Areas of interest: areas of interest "Daqian Park"
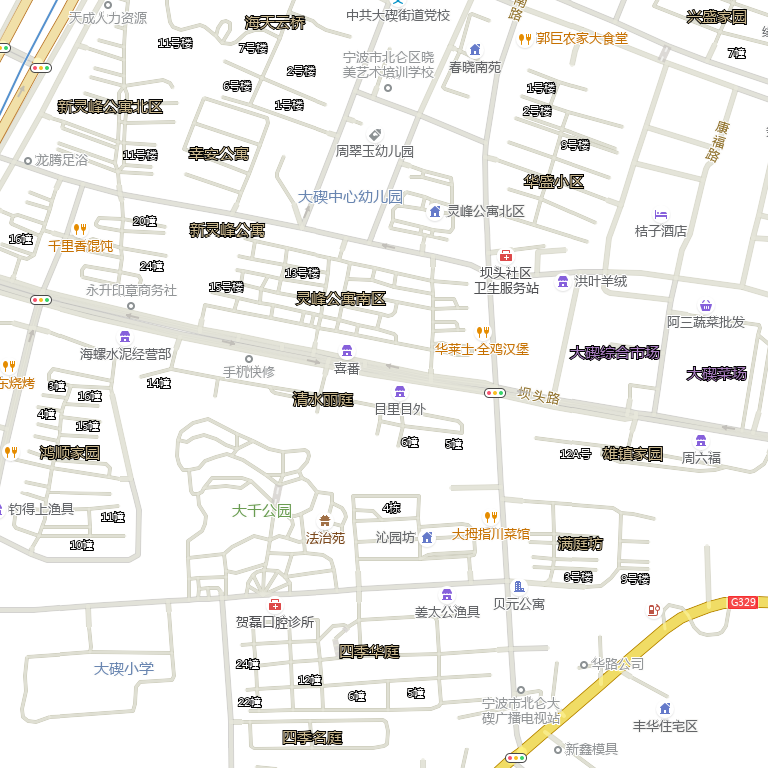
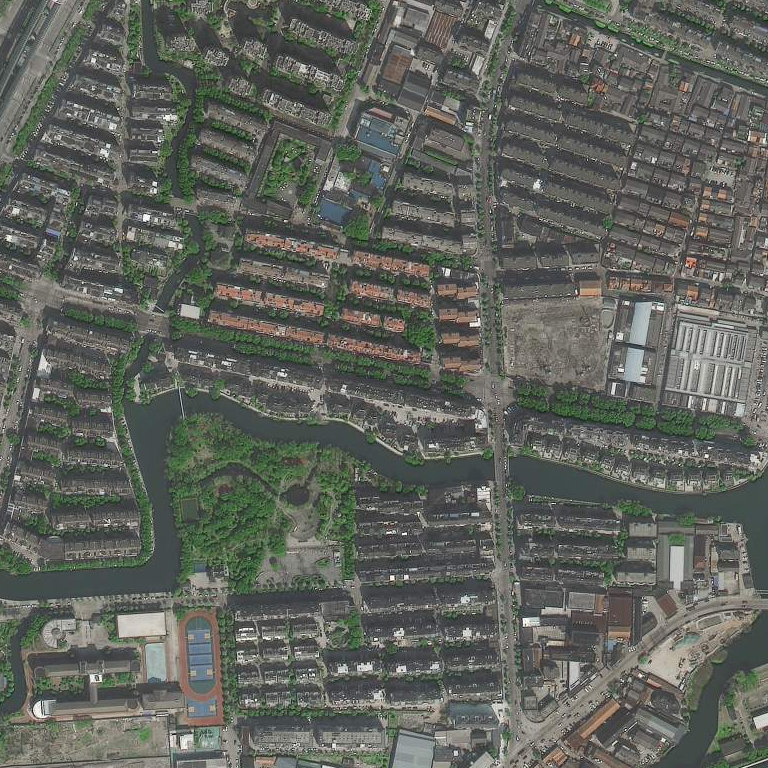